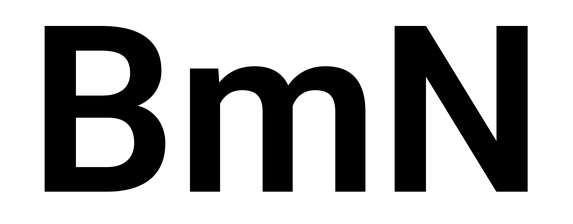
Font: Roboto_SemiBold